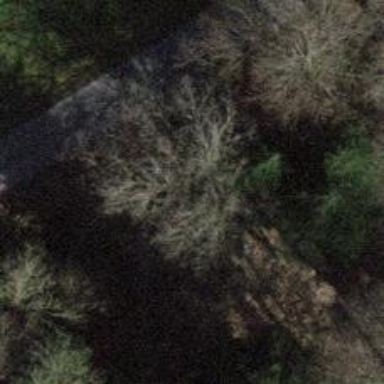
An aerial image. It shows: Culvert tunnel.